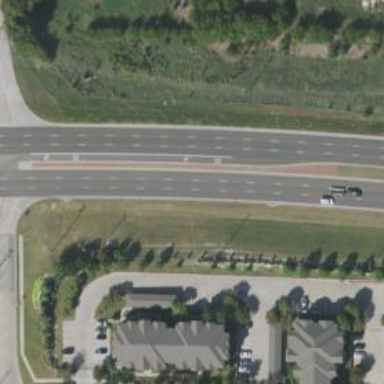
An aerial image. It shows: Trunk link highway.